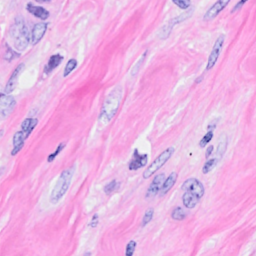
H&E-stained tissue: Breast